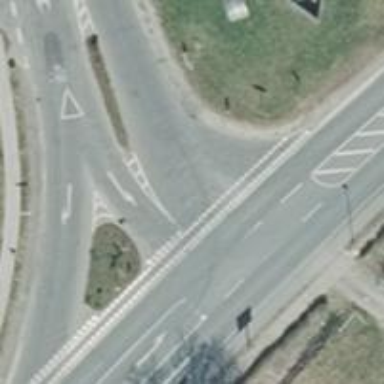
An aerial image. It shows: Secondary road with asphalt surface.